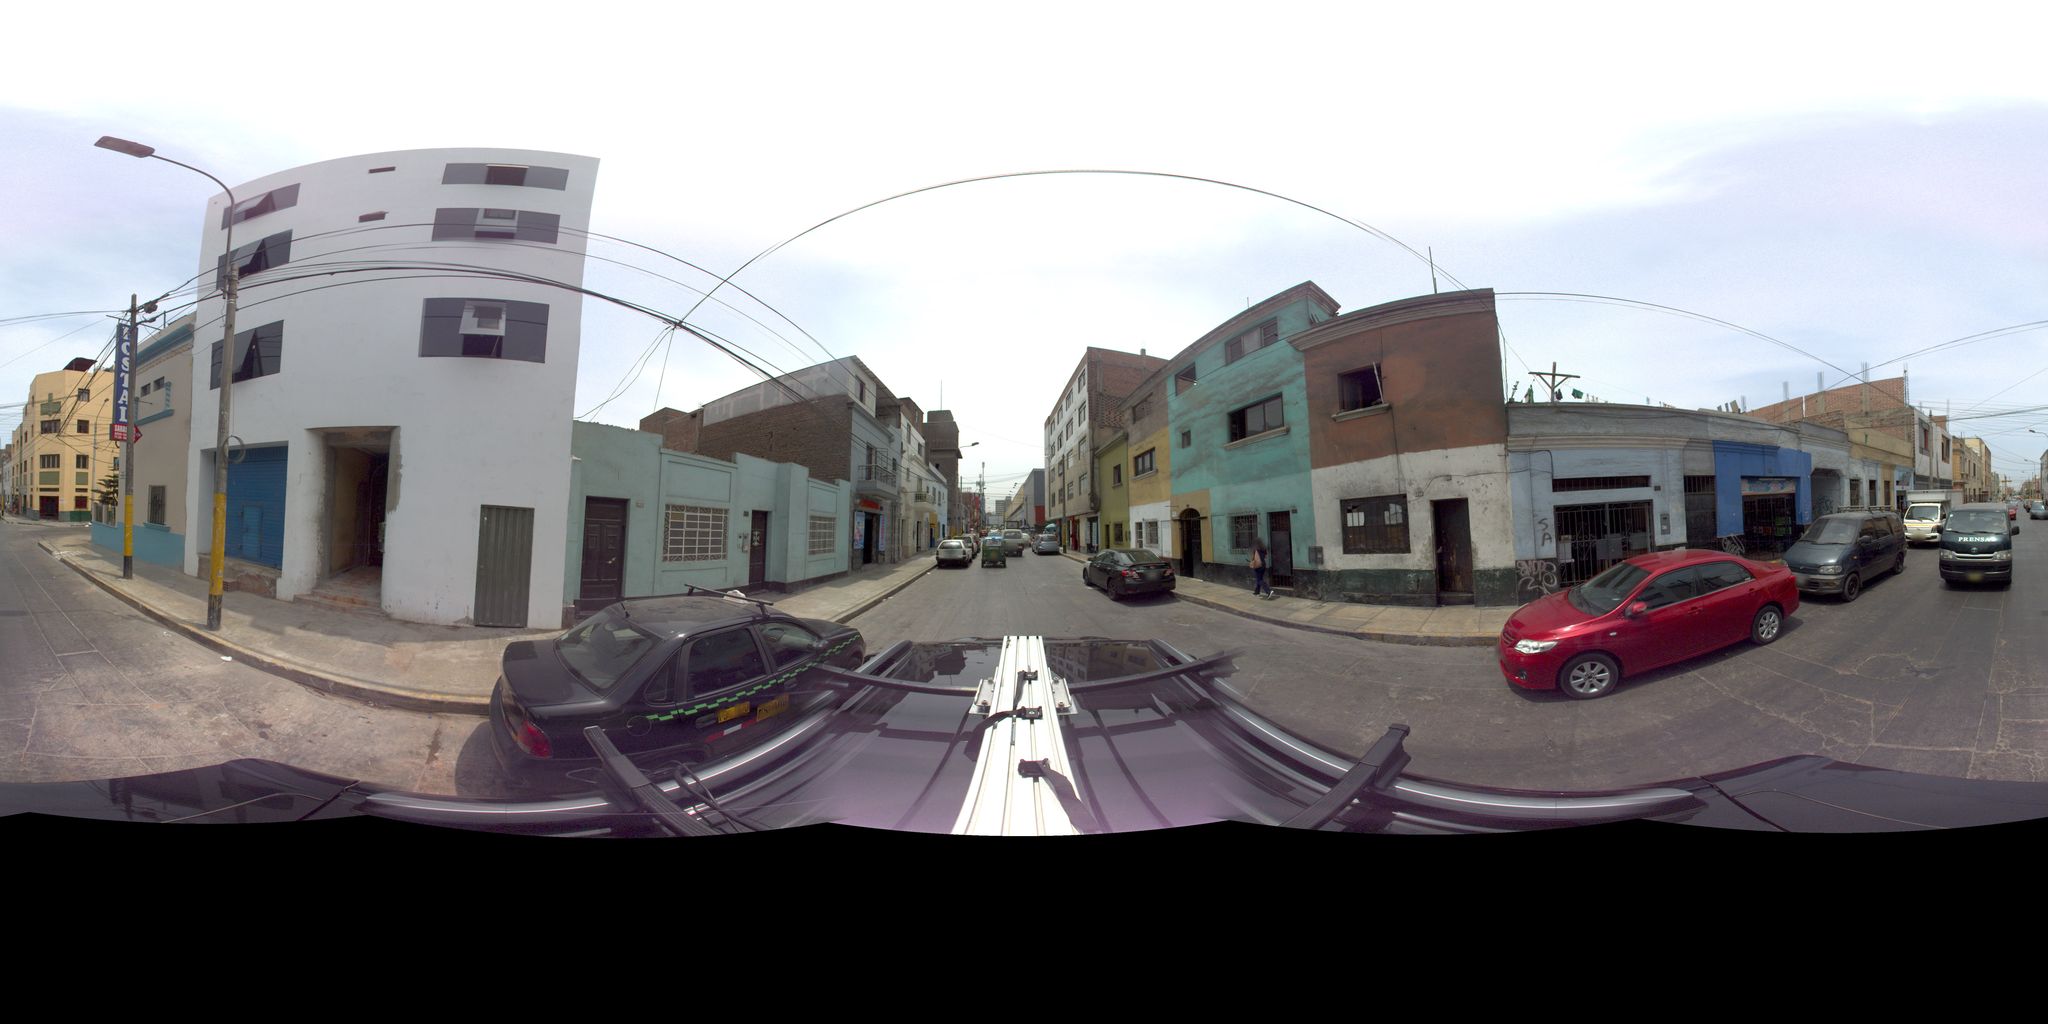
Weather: snowy
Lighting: day
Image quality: good
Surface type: driving surface
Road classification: residential
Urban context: urban centre
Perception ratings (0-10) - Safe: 1.41, Lively: 7.5, Beautiful: 4.11, Boring: 3.17, Depressing: 2.2, Wealthy: 2.43